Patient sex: M
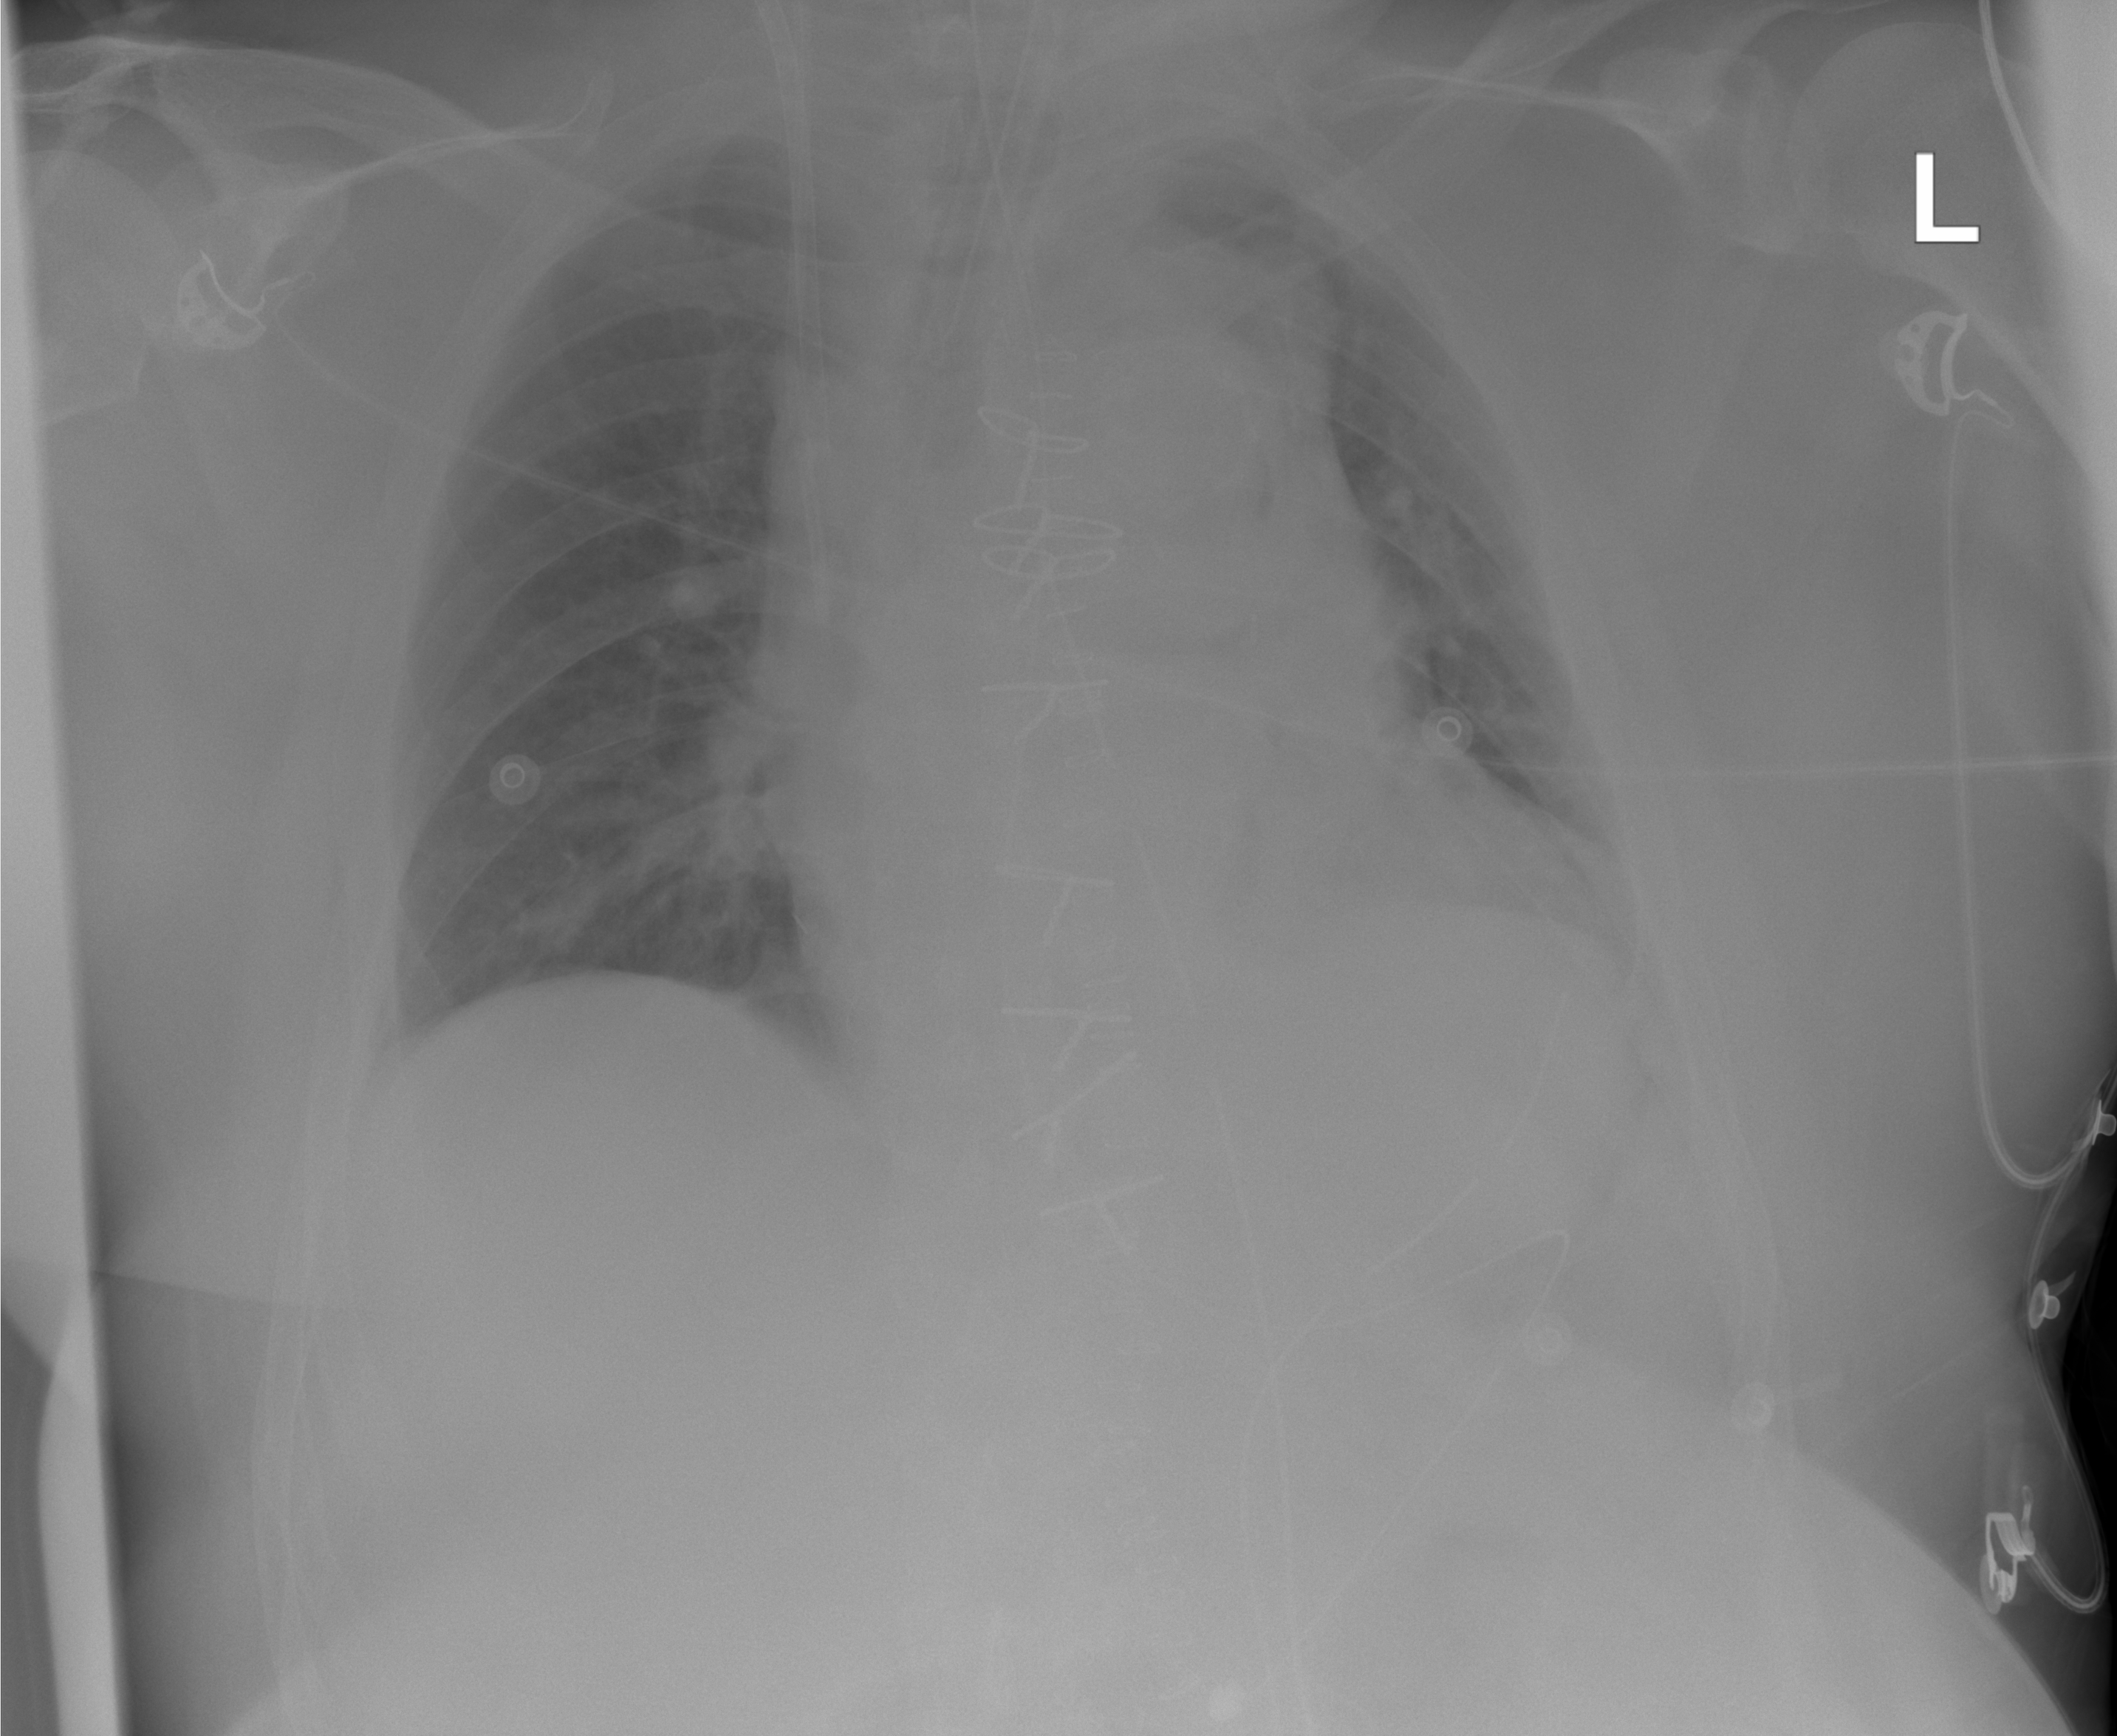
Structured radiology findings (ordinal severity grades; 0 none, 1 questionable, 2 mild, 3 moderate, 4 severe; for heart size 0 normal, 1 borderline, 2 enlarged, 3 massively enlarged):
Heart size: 2
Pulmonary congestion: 0
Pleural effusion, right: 0
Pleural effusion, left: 1
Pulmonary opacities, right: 0
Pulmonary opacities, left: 0
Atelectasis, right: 0
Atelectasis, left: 2